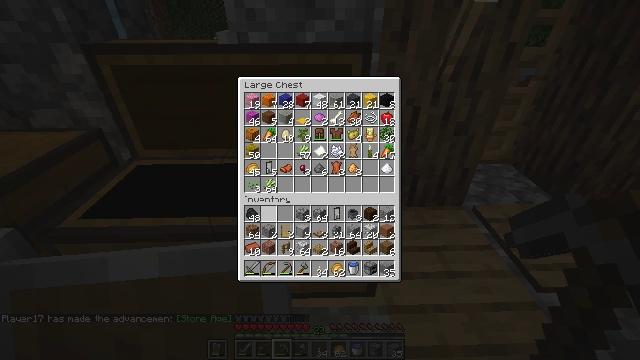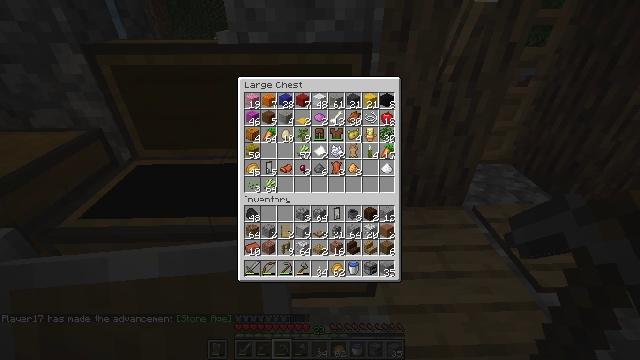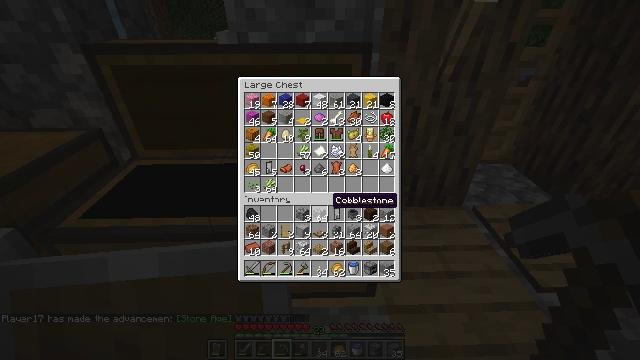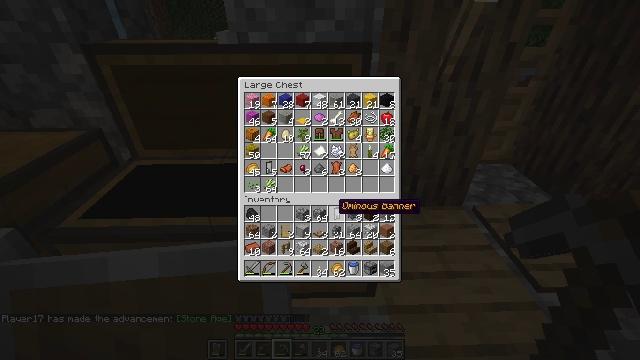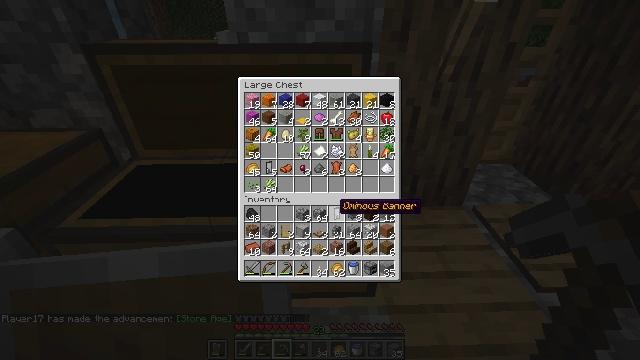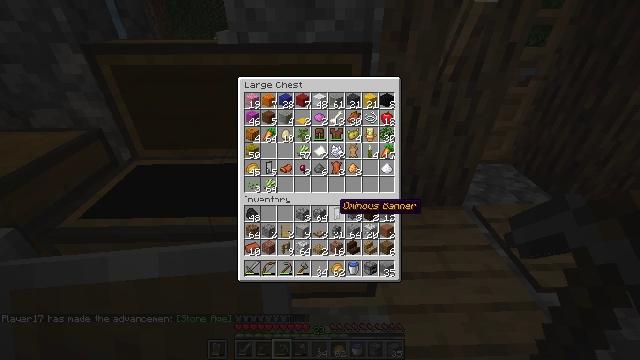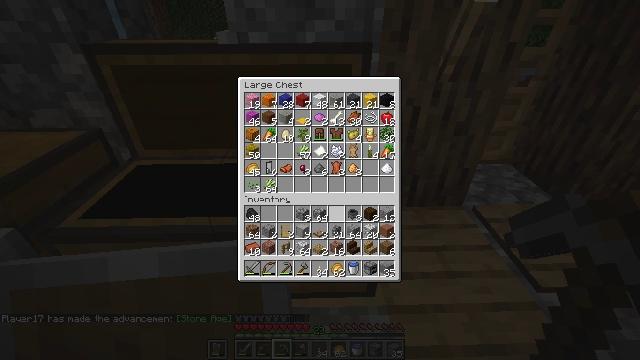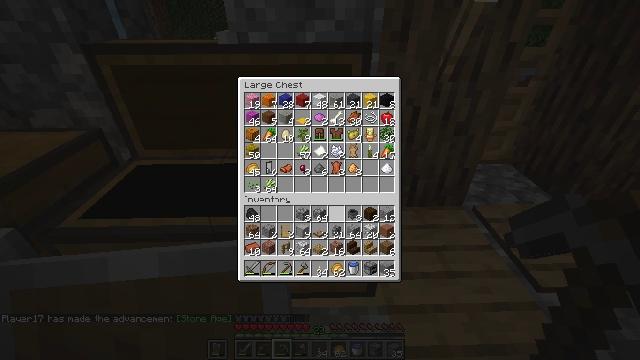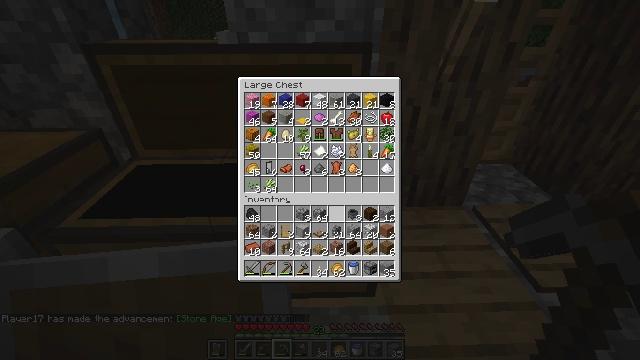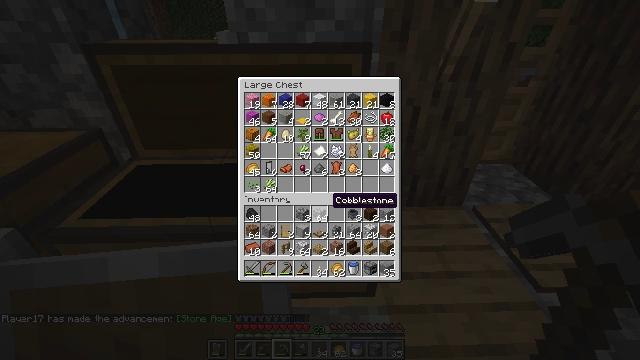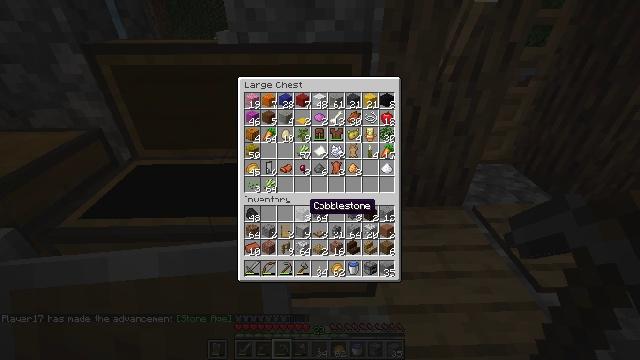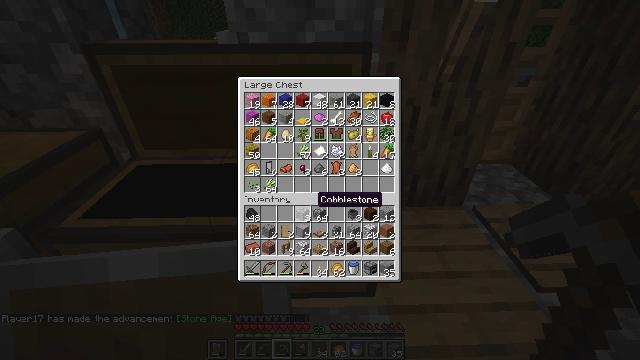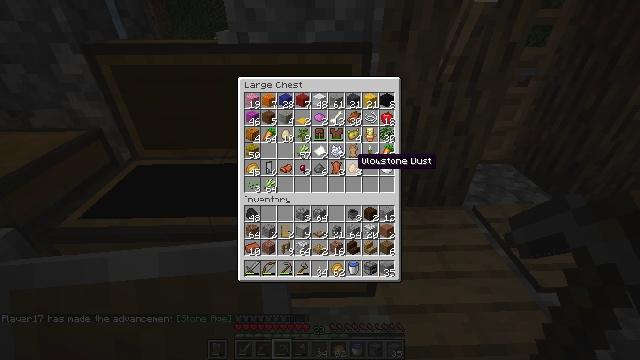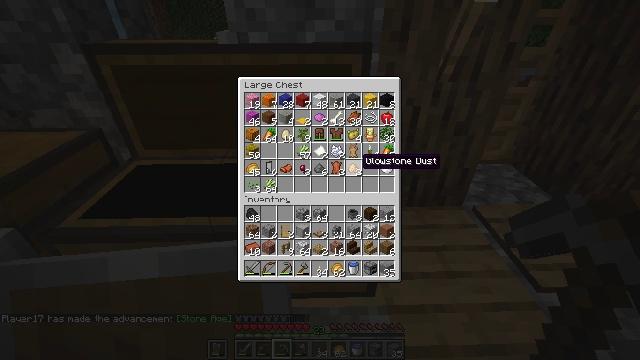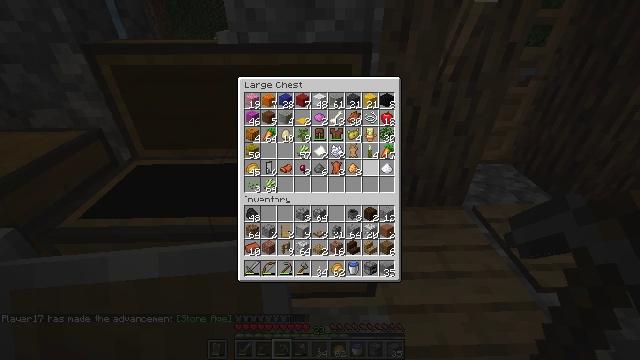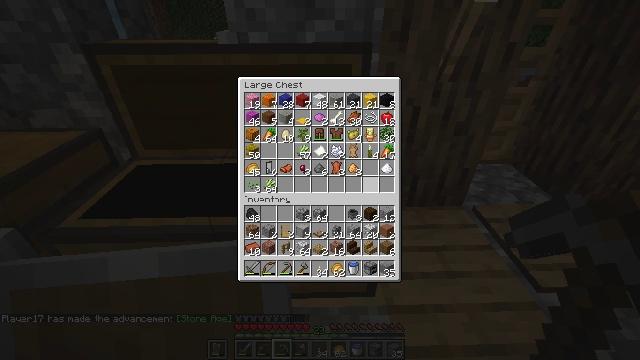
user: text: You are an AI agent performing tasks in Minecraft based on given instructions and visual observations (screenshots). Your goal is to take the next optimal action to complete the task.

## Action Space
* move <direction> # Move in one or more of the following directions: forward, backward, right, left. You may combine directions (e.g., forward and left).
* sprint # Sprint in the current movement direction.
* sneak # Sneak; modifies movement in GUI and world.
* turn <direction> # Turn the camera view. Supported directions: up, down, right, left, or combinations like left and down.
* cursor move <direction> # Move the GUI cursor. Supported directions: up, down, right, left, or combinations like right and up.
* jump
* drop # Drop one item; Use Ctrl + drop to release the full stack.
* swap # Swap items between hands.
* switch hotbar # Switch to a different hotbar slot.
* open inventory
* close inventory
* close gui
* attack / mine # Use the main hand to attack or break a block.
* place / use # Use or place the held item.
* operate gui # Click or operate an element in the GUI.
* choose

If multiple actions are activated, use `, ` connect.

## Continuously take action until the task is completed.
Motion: motion action
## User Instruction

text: Break the chest to retrieve items inside.
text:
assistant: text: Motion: sneak, turn right and up
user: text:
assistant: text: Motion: sneak, turn right
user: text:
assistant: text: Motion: sneak, turn right
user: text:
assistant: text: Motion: sneak
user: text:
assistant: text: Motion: sneak
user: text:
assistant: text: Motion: sneak, attack / mine
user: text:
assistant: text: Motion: sneak
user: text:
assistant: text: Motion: sneak
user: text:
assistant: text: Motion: sneak
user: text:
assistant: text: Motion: sneak, turn left
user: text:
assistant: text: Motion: sneak, turn right and up
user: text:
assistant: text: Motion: sneak, turn right and up
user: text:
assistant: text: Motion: sneak
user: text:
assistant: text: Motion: sneak, turn right
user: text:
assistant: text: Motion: sneak
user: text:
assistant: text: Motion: sneak, turn left and down
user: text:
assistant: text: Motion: sneak, turn down
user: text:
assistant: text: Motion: sneak, attack / mine
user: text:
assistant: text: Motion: sneak, attack / mine
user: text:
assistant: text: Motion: sneak, turn up
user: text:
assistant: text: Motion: turn up
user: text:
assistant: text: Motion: no_op
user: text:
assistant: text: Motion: no_op
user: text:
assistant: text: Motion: turn left and up
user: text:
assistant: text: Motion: turn left and up
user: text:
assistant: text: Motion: turn left and up
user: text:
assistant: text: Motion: turn left and up
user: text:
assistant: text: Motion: turn left, use / place
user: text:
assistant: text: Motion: turn right, use / place
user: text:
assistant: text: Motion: no_op